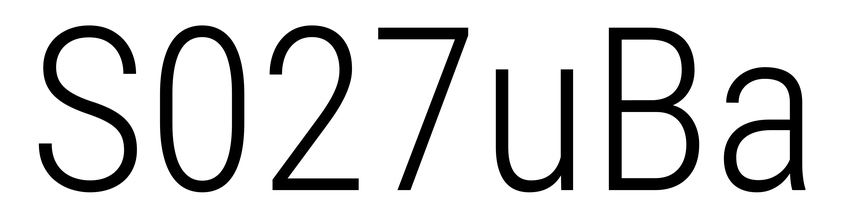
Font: Roboto_Condensed_Light